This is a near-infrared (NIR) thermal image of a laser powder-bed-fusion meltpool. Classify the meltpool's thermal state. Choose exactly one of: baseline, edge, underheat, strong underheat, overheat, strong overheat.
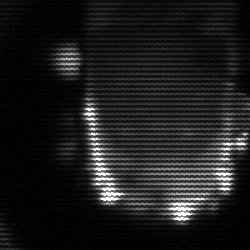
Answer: baseline